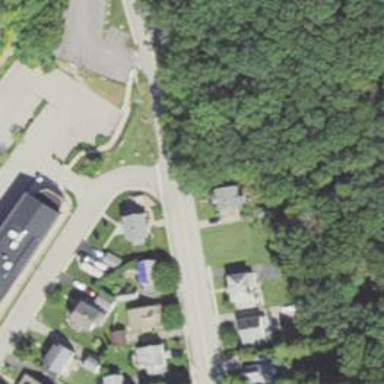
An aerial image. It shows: Residential driveway designated as service road.